Question: In the work they asked me to do a activity like that:

And the "category" when clicked has to show a list of categories. but, they want as the same look and feel as a edittext.
How can I do it, without to be a spinner? Is there any option? or that functionallity must be a spinner?
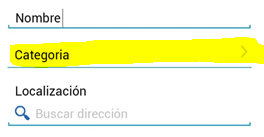
Answer: I would suggest replacing your layout's EditText with a AutoCompleteTextView.

You can then provide a list adapter much in the same way as you would provide an adapter into a Spinner:
'''
mAutoCompleteTextView.setAdapter(suggestions);
'''